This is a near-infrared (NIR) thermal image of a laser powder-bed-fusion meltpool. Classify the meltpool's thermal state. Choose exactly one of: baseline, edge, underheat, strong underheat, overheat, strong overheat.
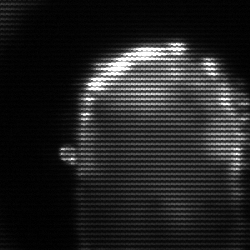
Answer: baseline